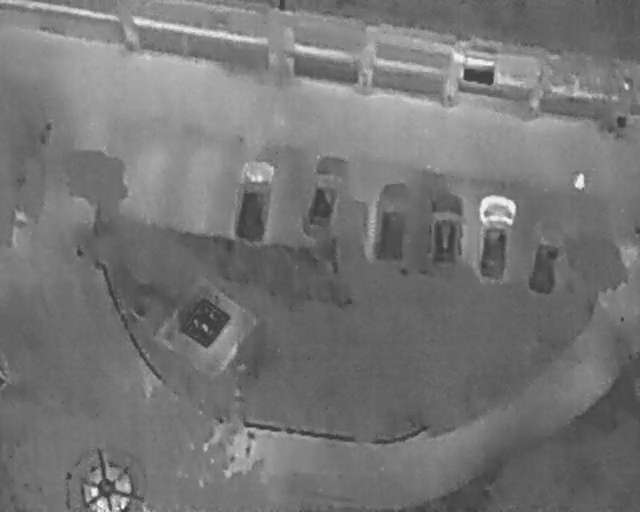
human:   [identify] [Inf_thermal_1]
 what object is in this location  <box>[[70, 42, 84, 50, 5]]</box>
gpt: <ref>1 large car at the right</ref>